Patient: sex F, age 34
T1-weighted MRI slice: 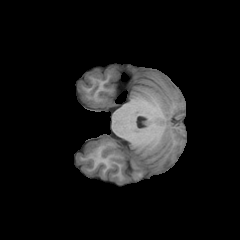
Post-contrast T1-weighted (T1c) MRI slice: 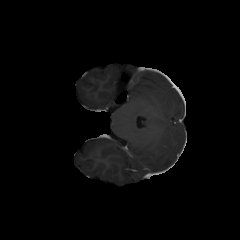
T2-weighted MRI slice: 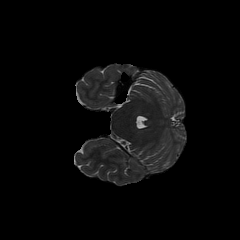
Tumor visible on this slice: no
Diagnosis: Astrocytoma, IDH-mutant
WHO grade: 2